Interaction volume radius: 5 \u00c5
Interaction volume height: 10 \u00c5
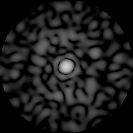
Disorder parameter: 0.8815